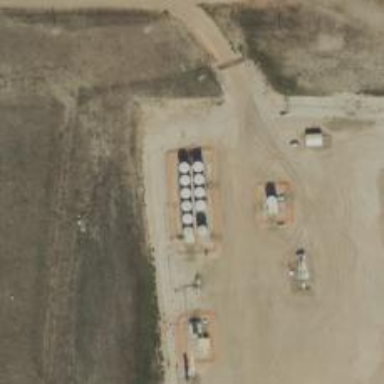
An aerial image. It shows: Storage tank that is man-made.